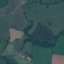
Land use / land cover class: Pasture